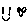
Label: smiley face